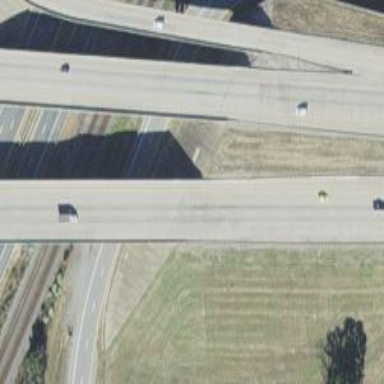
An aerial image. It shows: Beam-structured bridge on motorway.